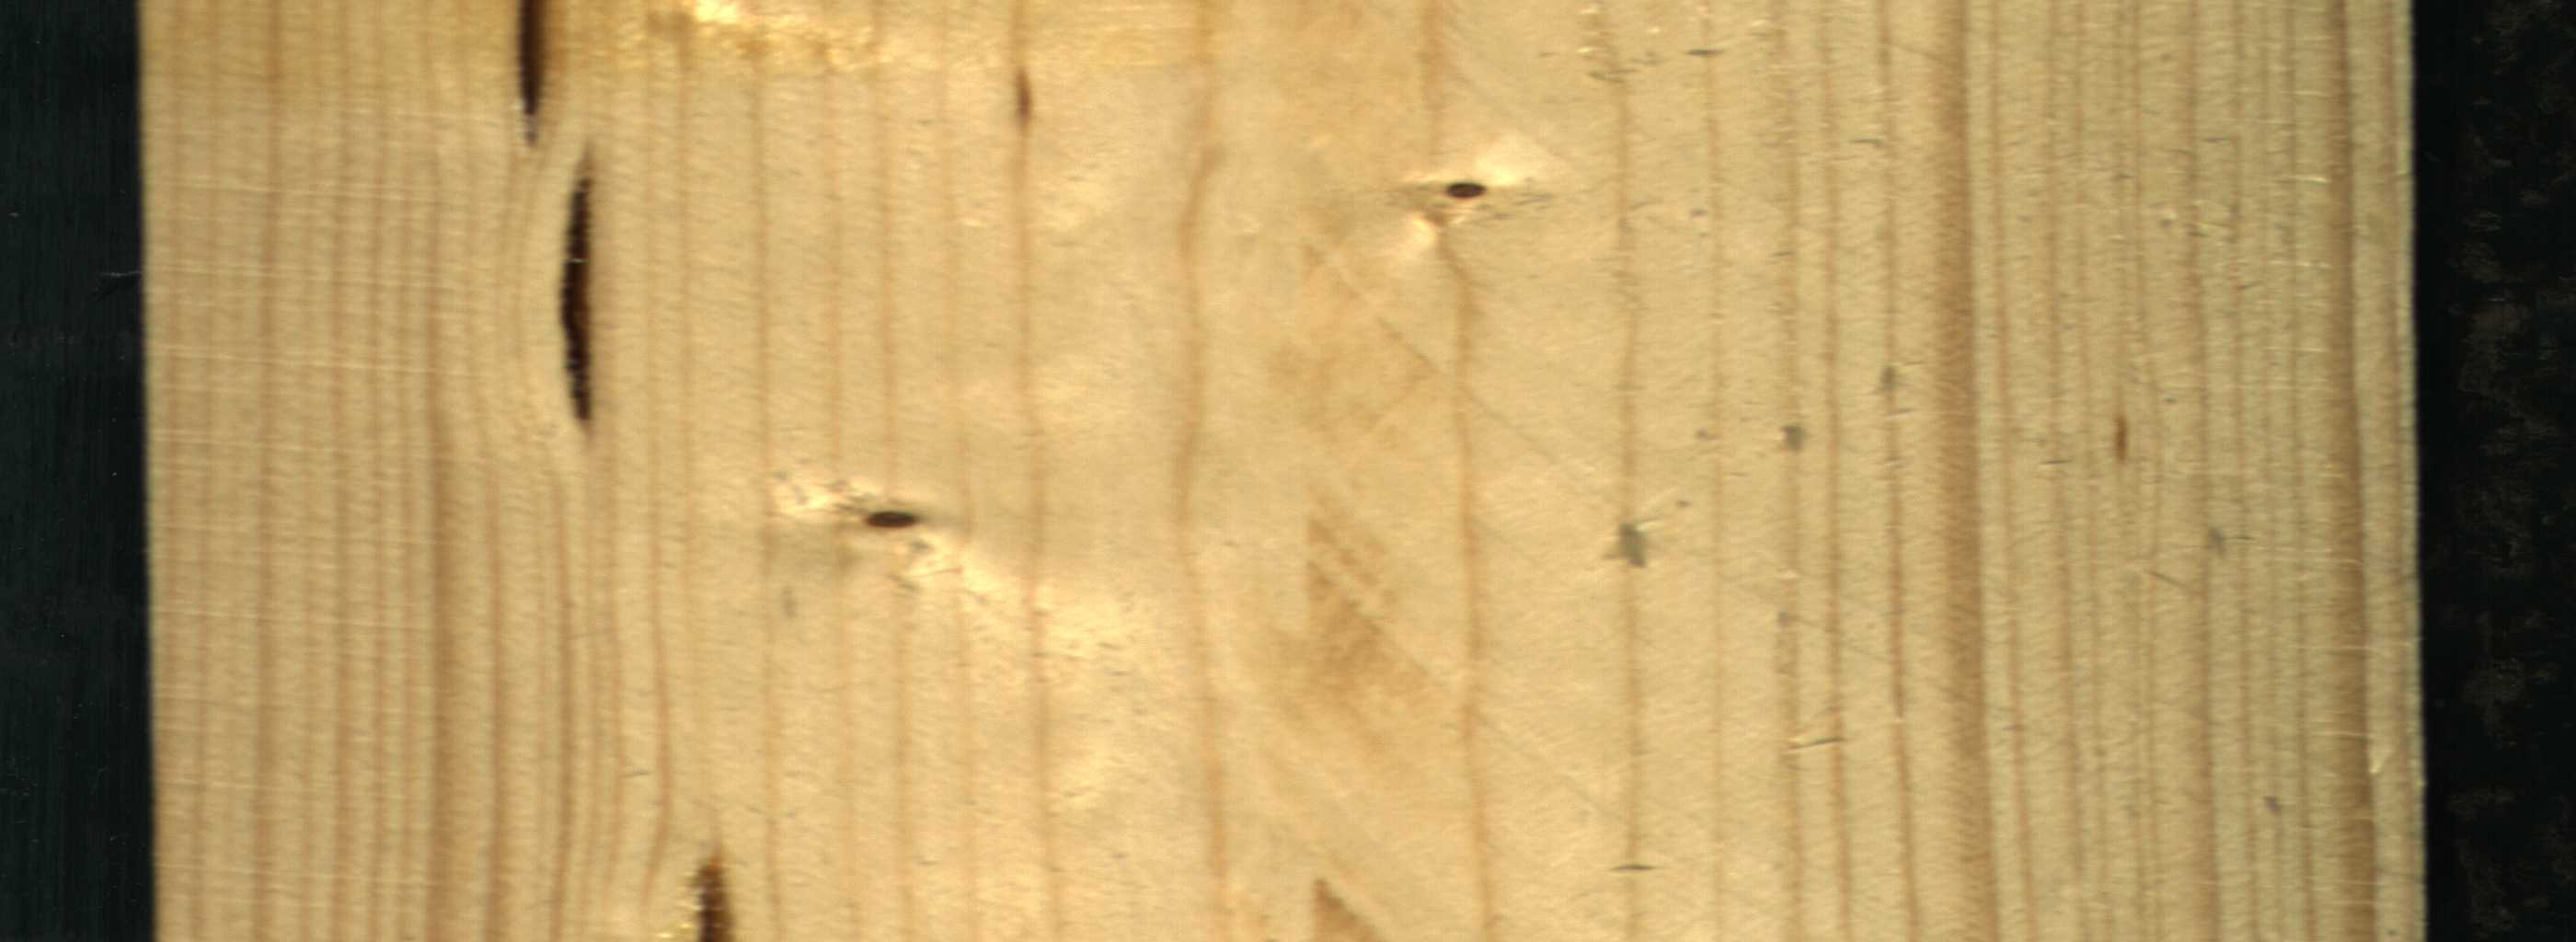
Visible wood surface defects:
resin
resin
resin
Live_Knot
Live_Knot